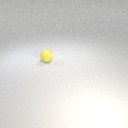
small yellow rubber sphere